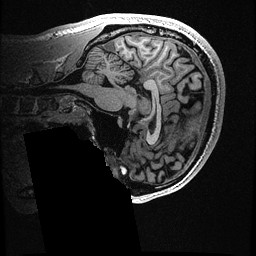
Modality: T1w
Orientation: sagittal
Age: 29
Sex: male
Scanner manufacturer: ge
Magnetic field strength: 3 T
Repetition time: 0.006952 s
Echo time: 0.00292 s